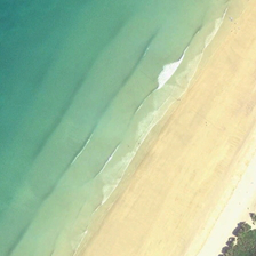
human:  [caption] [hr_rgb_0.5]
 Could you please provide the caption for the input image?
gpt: Clear sea water and quiet beaches.

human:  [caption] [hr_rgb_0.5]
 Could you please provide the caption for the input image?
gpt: The dark blue sea is beautiful.

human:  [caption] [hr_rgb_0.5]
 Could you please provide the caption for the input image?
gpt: The dark blue sea is very beautiful.

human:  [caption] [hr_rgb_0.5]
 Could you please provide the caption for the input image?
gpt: The dark blue sea is beautiful.

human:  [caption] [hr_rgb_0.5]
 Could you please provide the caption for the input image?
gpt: Clear sea and quiet beaches.